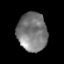
Tissue: prostate
Cell type: B cells
Senescence score: 0.347
Nuclear area (px): 1126
Mean DAPI intensity: 122.733